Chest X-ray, PA view. Patient: 47 years old, sex M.
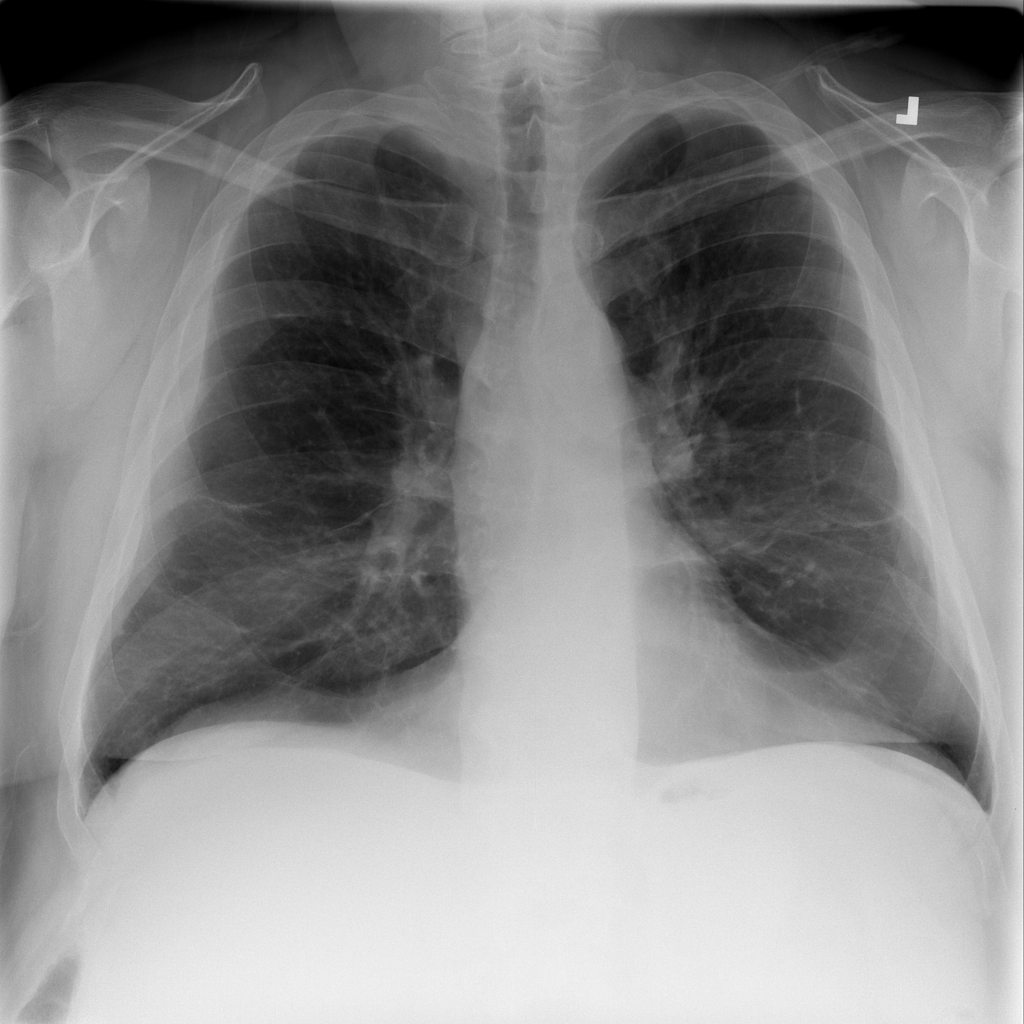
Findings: Atelectasis